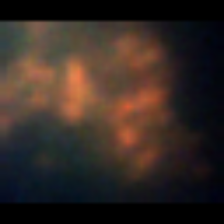
Taxon: Unknown_full_image
Group: Unknown